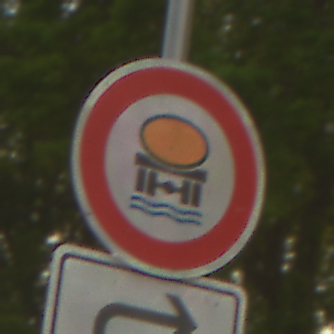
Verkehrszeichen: VerbotFahrzeugeWassergefaehrdenderLadung
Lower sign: RichtungsangabeDurchPfeile5
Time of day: SunriseSunset
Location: Outdoor (RoadRail)
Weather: Clear
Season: NotSpecified
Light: Natural